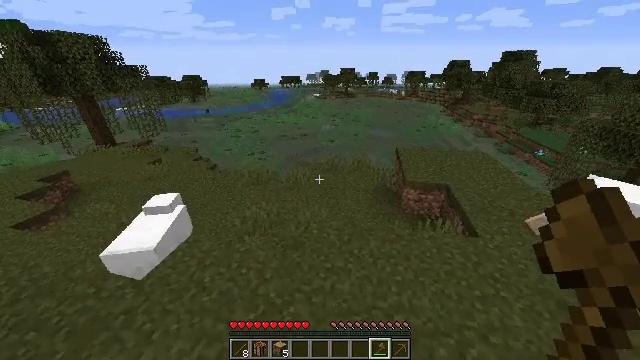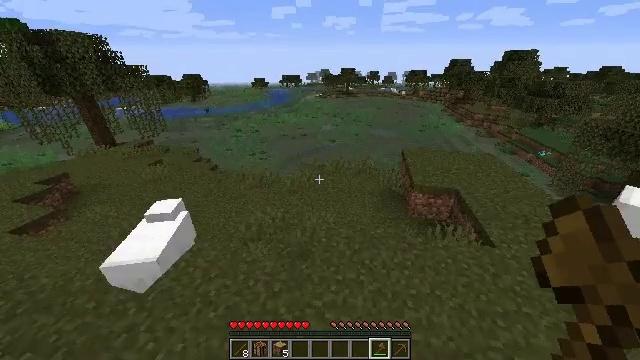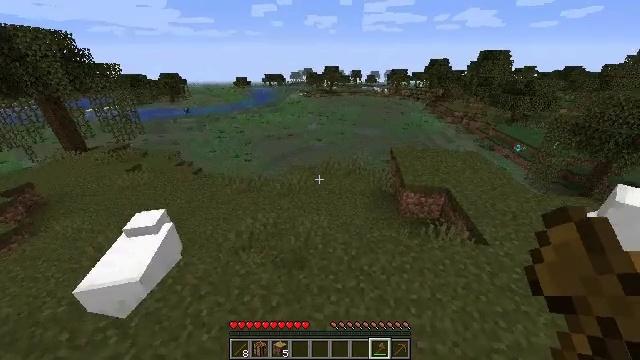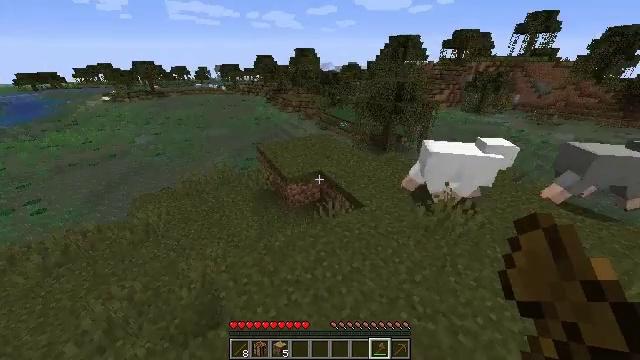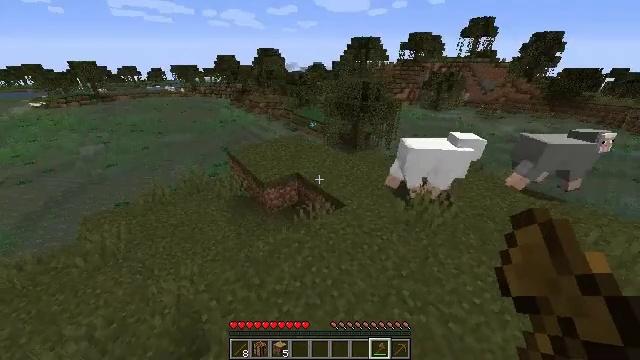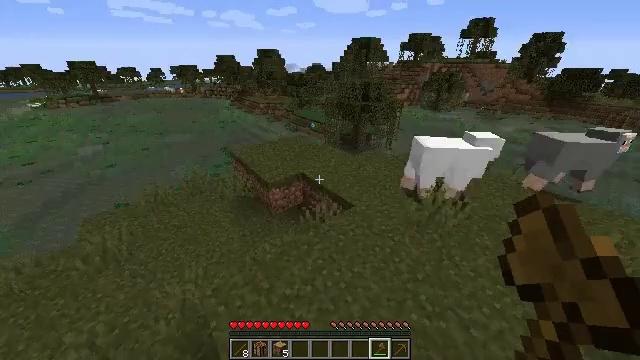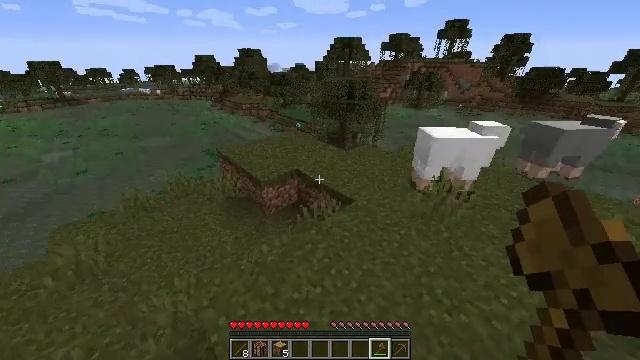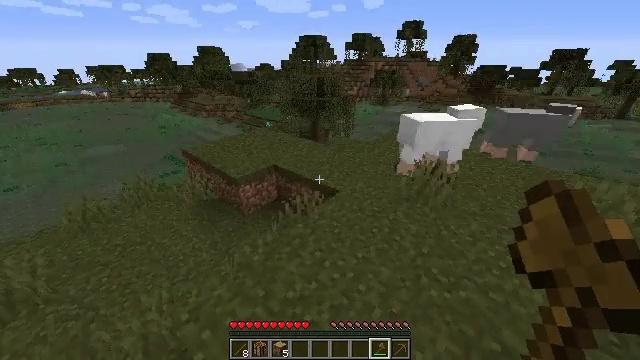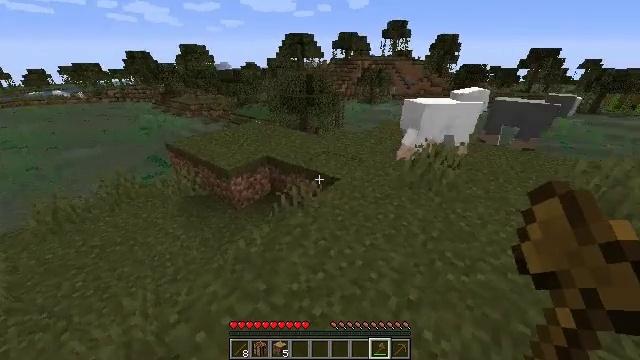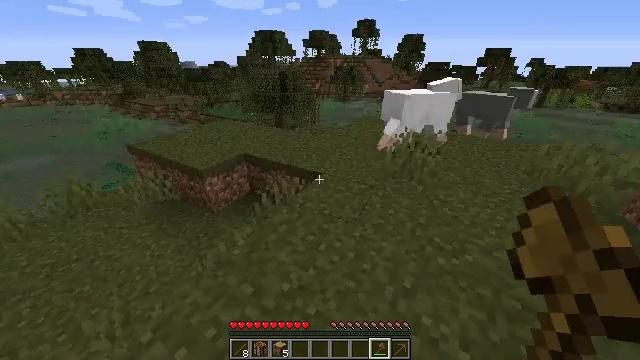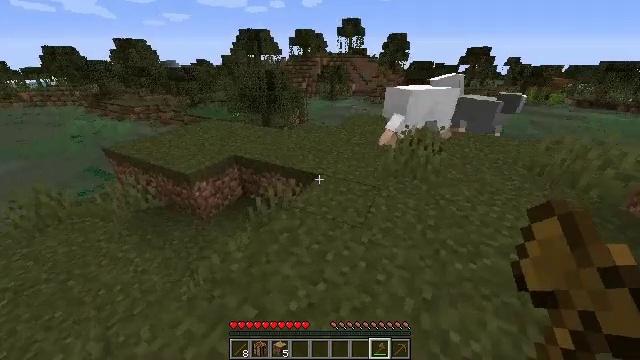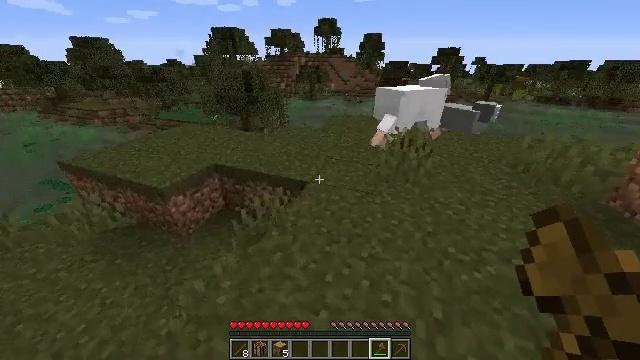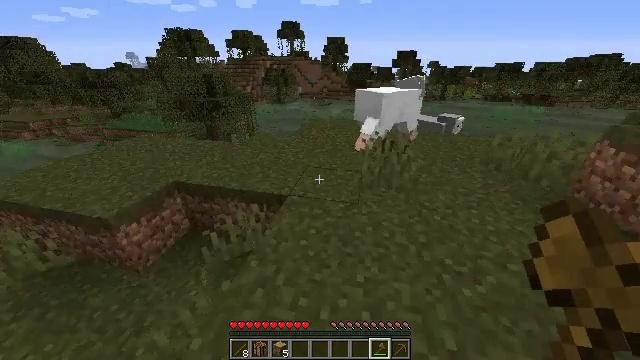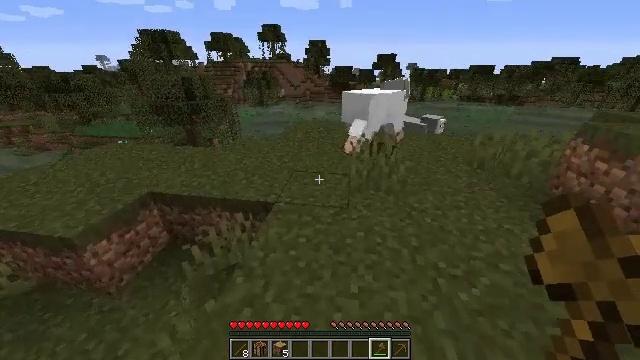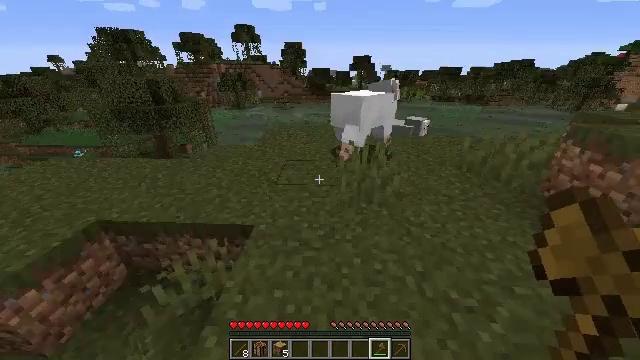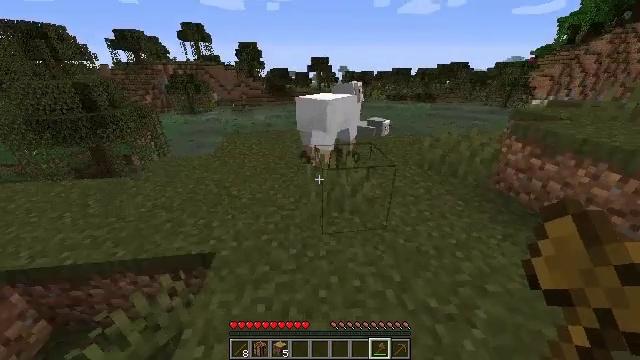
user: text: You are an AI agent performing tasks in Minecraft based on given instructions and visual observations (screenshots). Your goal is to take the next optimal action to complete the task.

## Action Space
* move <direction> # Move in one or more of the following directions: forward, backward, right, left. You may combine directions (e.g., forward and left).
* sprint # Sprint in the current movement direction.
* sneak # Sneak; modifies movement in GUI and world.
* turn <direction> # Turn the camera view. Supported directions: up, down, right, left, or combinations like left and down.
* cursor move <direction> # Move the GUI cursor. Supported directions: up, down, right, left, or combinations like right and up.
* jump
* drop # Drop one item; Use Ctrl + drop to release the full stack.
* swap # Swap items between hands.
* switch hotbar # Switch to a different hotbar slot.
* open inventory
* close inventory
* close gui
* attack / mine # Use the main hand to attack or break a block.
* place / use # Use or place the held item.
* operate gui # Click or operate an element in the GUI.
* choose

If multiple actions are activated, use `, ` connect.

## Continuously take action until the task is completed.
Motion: motion action
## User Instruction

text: Mine a lily of the valley.
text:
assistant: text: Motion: move forward and move left
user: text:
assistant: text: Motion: move forward and move left, turn right
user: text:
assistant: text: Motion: move forward and move left, turn right and down
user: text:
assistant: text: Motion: move forward and move left, turn right
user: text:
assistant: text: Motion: move forward and move left
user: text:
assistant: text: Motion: move forward and move left, turn right
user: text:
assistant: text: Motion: move forward and move left, turn right
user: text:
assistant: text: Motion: move forward, turn right
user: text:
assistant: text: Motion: move forward, turn right
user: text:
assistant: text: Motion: move forward, turn right
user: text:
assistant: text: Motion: move forward, turn right
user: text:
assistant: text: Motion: move forward, turn right
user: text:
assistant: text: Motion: move forward, turn right
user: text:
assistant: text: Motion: move forward, turn right
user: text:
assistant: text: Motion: move forward, turn right
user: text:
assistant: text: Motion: move forward, turn right
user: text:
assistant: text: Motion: move forward, turn right and down
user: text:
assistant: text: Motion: move forward, turn left and down
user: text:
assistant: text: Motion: move forward
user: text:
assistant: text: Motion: move forward
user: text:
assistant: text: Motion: move forward
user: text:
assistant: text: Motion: move forward
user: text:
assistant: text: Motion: move forward
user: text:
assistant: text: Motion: move forward, turn down
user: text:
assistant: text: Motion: move forward and move right, turn right and up
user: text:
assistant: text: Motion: move forward and move right, turn right
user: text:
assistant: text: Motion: move forward and move right, turn right
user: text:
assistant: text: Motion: move forward and move right, turn right
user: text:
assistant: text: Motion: move forward and move right, turn right, jump
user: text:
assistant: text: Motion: move forward and move right, turn right, jump